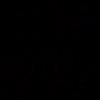
Label: space